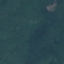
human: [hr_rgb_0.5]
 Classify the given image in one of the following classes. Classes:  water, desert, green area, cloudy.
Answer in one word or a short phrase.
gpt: green area